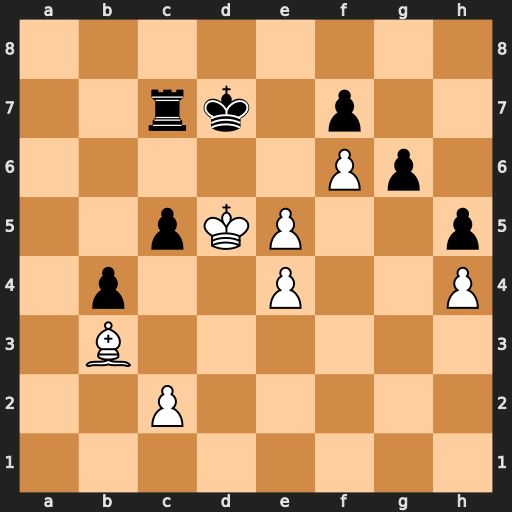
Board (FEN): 8/2rk1p2/5Pp1/2pKP2p/1p2P2P/1B6/2P5/8
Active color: w
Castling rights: -
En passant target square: -
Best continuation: Ba4+ Kd8 e6 fxe6+ Kxe6